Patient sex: F
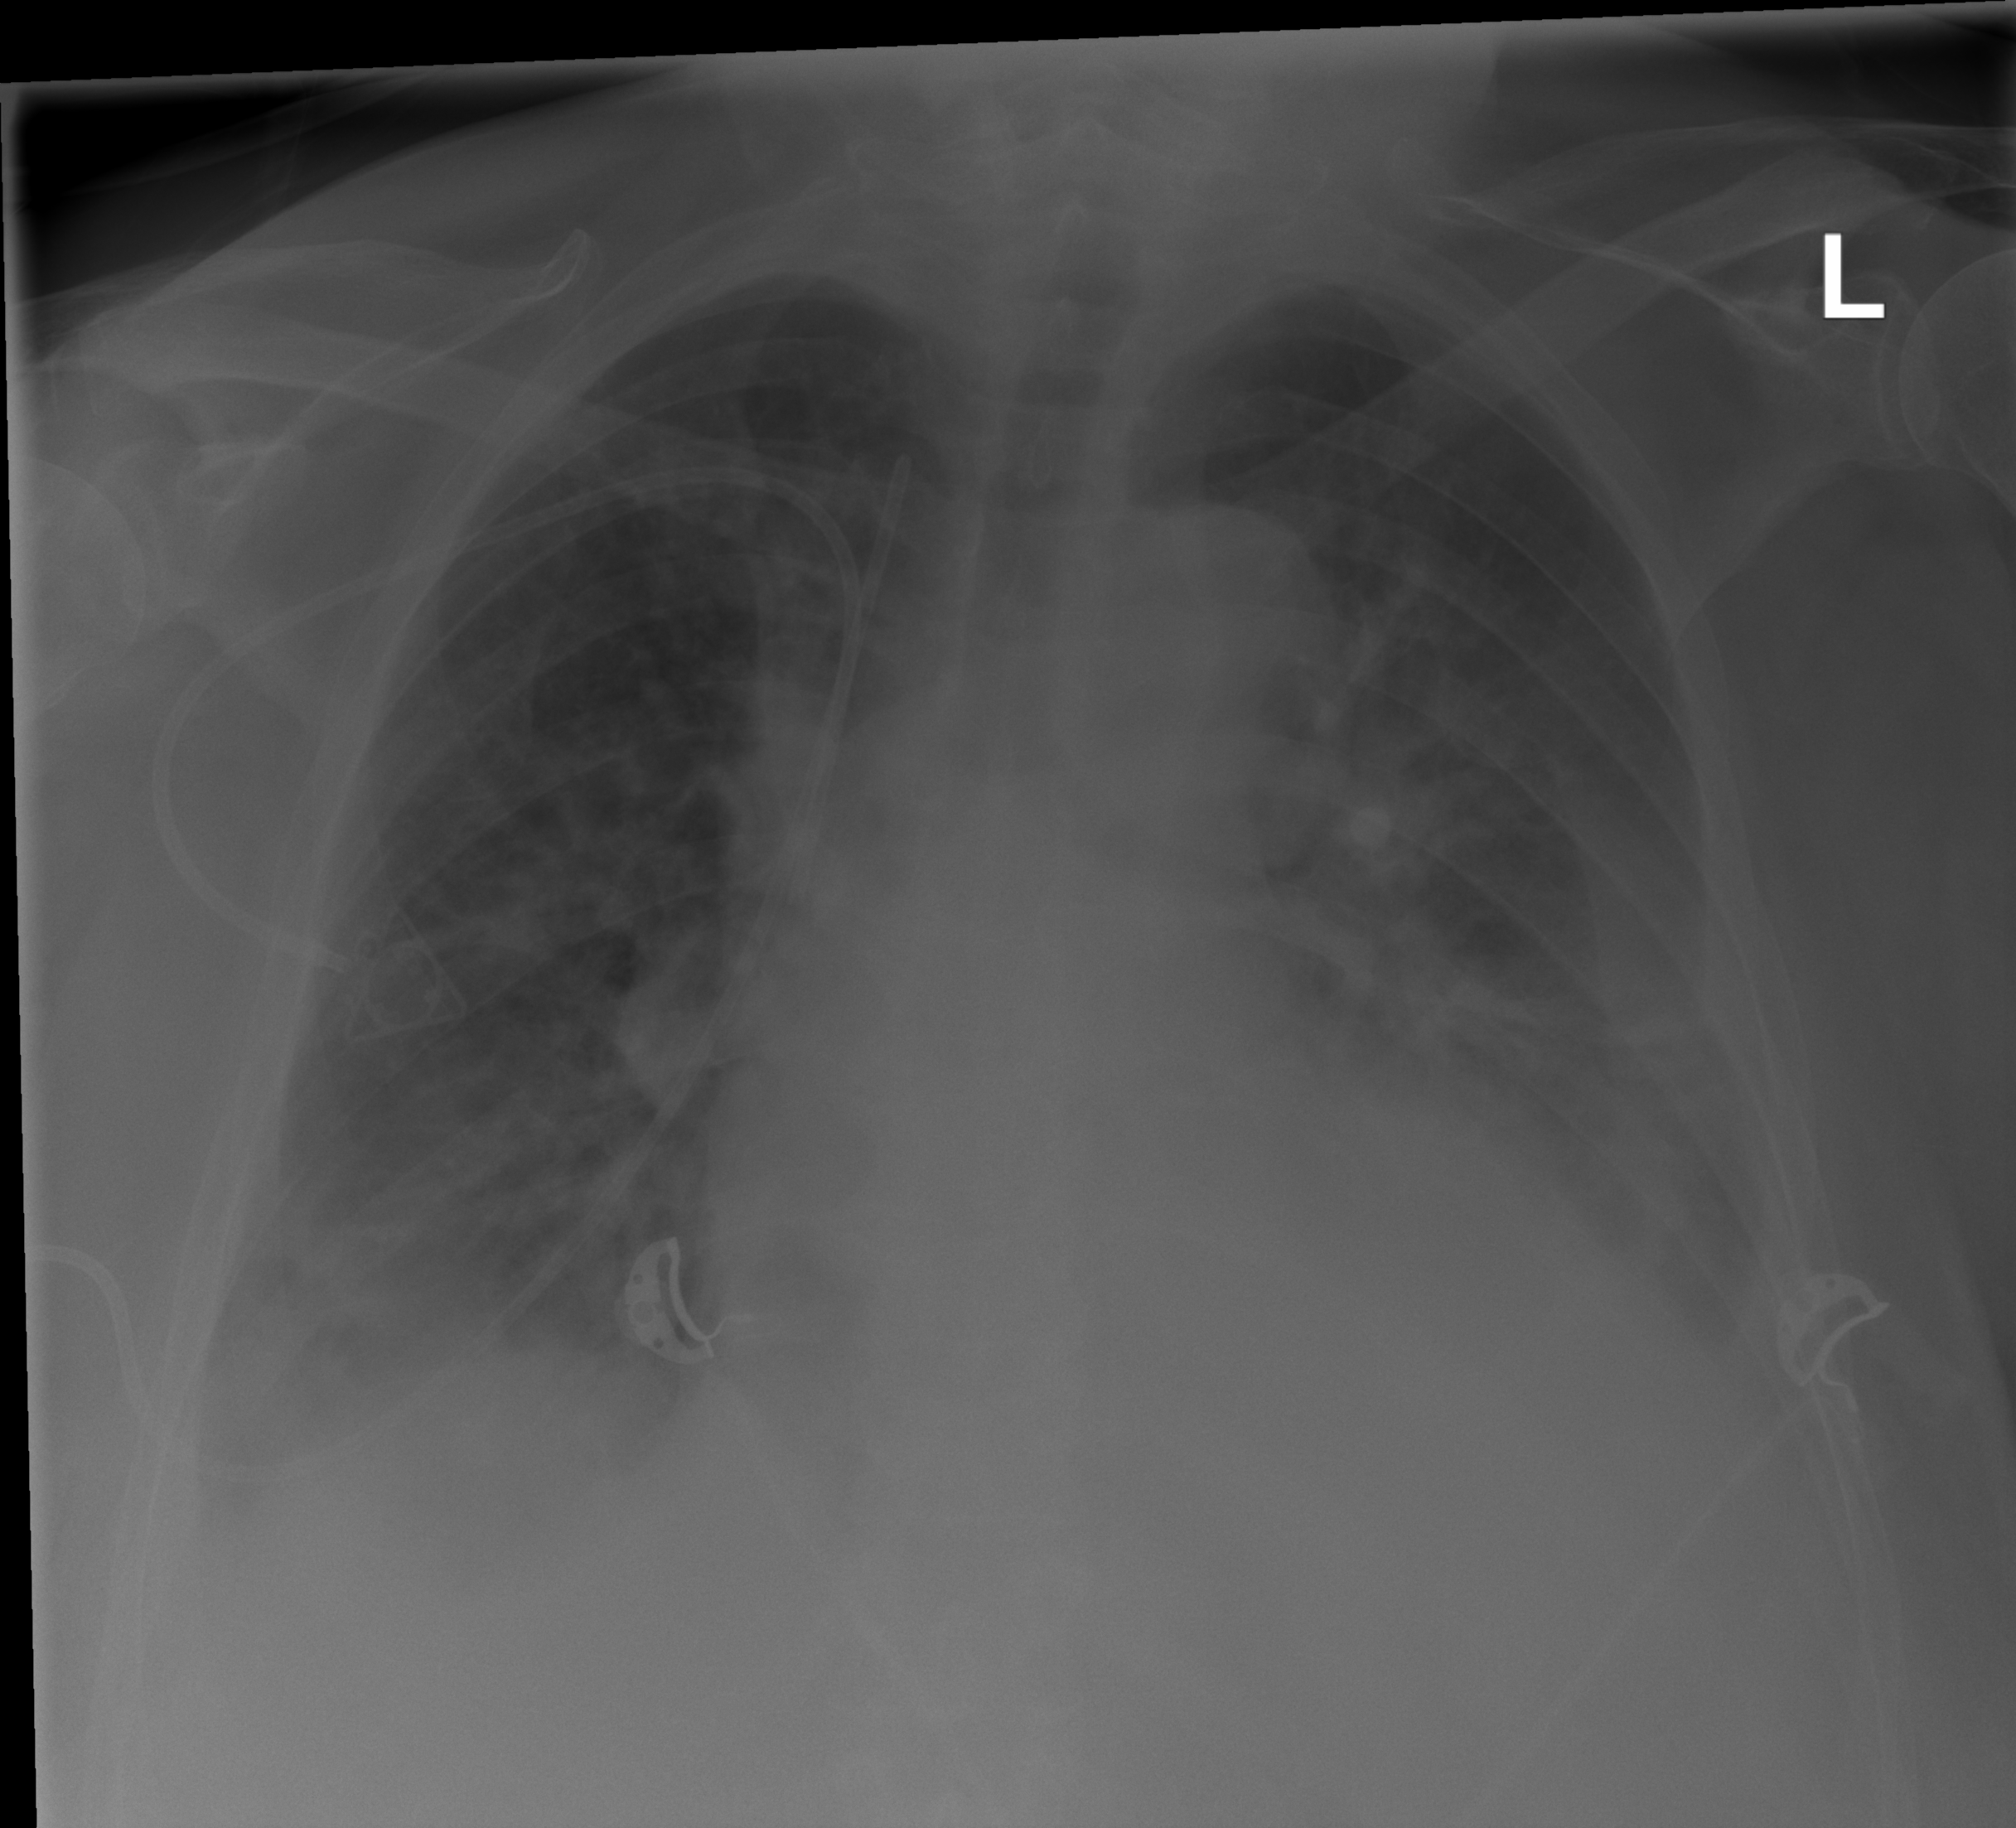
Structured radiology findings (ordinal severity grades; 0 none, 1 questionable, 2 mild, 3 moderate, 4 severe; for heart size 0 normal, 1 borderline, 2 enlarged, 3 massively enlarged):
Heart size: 2
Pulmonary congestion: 2
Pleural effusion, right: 2
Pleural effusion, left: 2
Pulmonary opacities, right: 2
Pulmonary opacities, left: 2
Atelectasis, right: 2
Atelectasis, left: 2